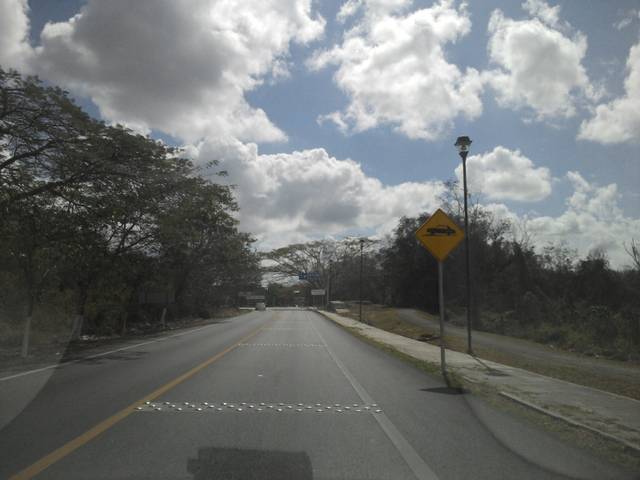
Region: Mexico
Coordinates: 20.69, -88.578